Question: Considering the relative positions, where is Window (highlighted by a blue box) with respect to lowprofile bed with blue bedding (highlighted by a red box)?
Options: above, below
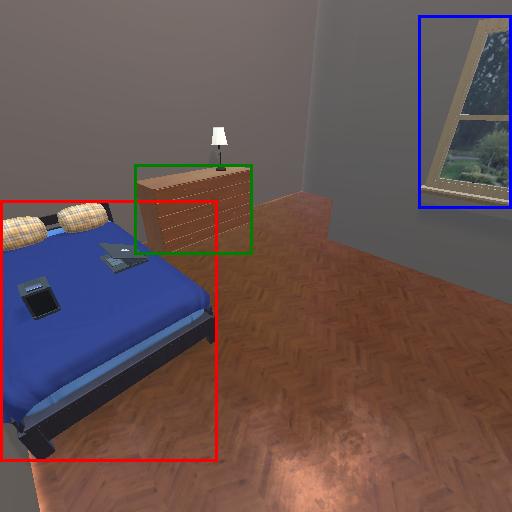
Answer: above